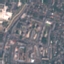
Land use / land cover class: Residential